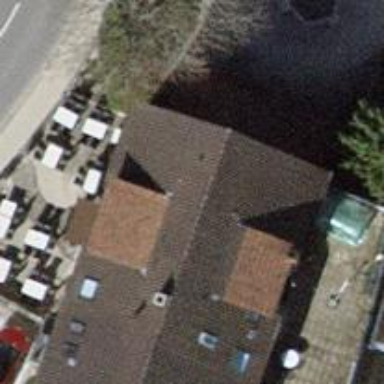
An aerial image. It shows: Outdoor public bookcase is available.